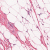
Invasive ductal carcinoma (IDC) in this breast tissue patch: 0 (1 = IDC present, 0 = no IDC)